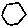
Label: hexagon